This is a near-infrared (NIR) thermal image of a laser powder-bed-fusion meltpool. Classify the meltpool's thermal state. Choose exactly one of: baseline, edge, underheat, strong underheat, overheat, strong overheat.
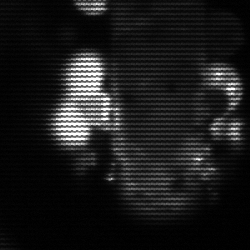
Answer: strong underheat